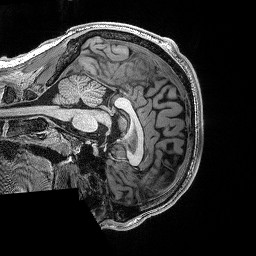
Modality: T1w
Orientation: sagittal
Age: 22
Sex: male
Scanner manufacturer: siemens
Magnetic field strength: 3 T
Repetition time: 2.53 s
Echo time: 0.0033 s